Field crop: maize
Growth stage: 2
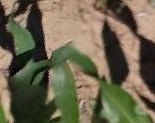
Species: maize